Question: I have custom field like this

I want for each post get "adresse-complete" (sorry it's in French)
Here's my code
'''
$type = 'agences';
$args=array(
'post_type' => $type,
'post_status' => 'publish',
'posts_per_page' => -1,
'caller_get_posts'=> 1
);
$my_query = null;
$my_query = new WP_Query($args);
if( $my_query->have_posts() ) {
while ($my_query->have_posts()) : $my_query->the_post(); ?>
<p><?php the_title(); ?></p>
<p><?php echo get_post_meta($post->ID, 'adresse-complete', true) ?></p>
<?php
endwhile;
} wp_reset_query();
'''
It displays well the title but not 'adresse-complete'
Thanks for the help !
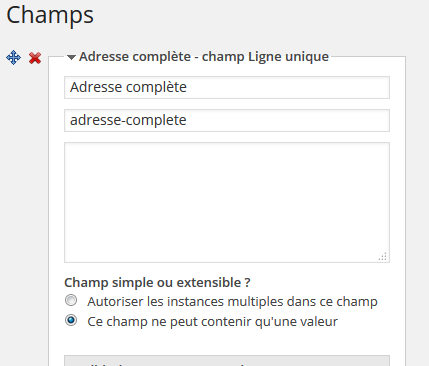
Answer: Maybe your plaugin/theme uses another customfield-name? It seems that 'adresse-complete' is your slug for that entry. If so, you can find the field-key by using the following code inside your loop:
'''
<?php
$customfields = get_post_custom();
foreach ( $customfields as $fieldkey => $fieldvalues ) {
foreach ( $fieldvalues as $key => $value )
echo 'Key: ' . $fieldkey . ' , Value: ' . $value . '<br />';
}
?>
'''